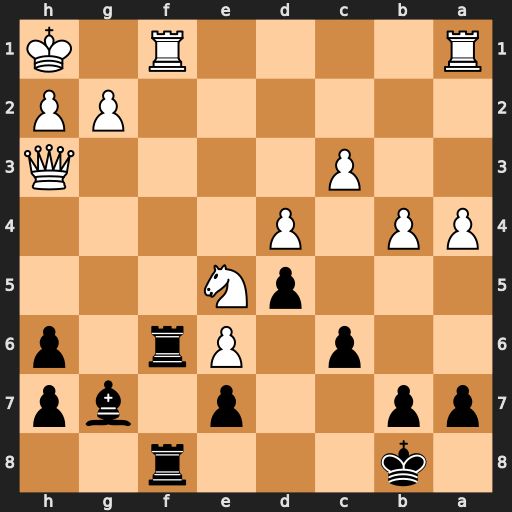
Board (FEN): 1k3r2/pp2p1bp/2p1Pr1p/3pN3/PP1P4/2P4Q/6PP/R4R1K
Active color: b
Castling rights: -
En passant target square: -
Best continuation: Rxf1+ Rxf1 Rxf1#